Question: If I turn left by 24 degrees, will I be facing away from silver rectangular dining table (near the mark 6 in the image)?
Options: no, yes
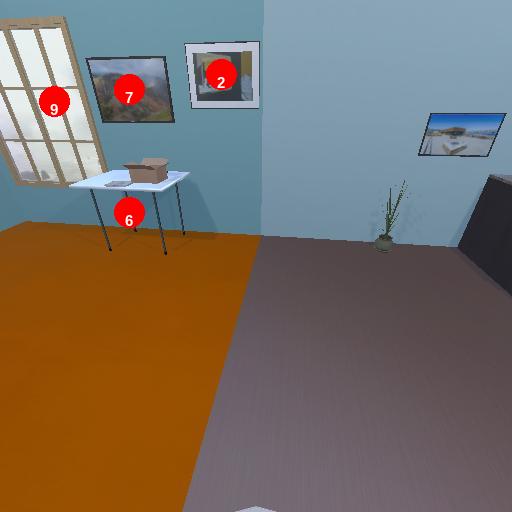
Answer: no